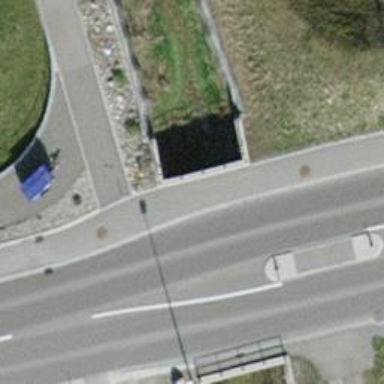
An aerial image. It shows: There is tunnel.